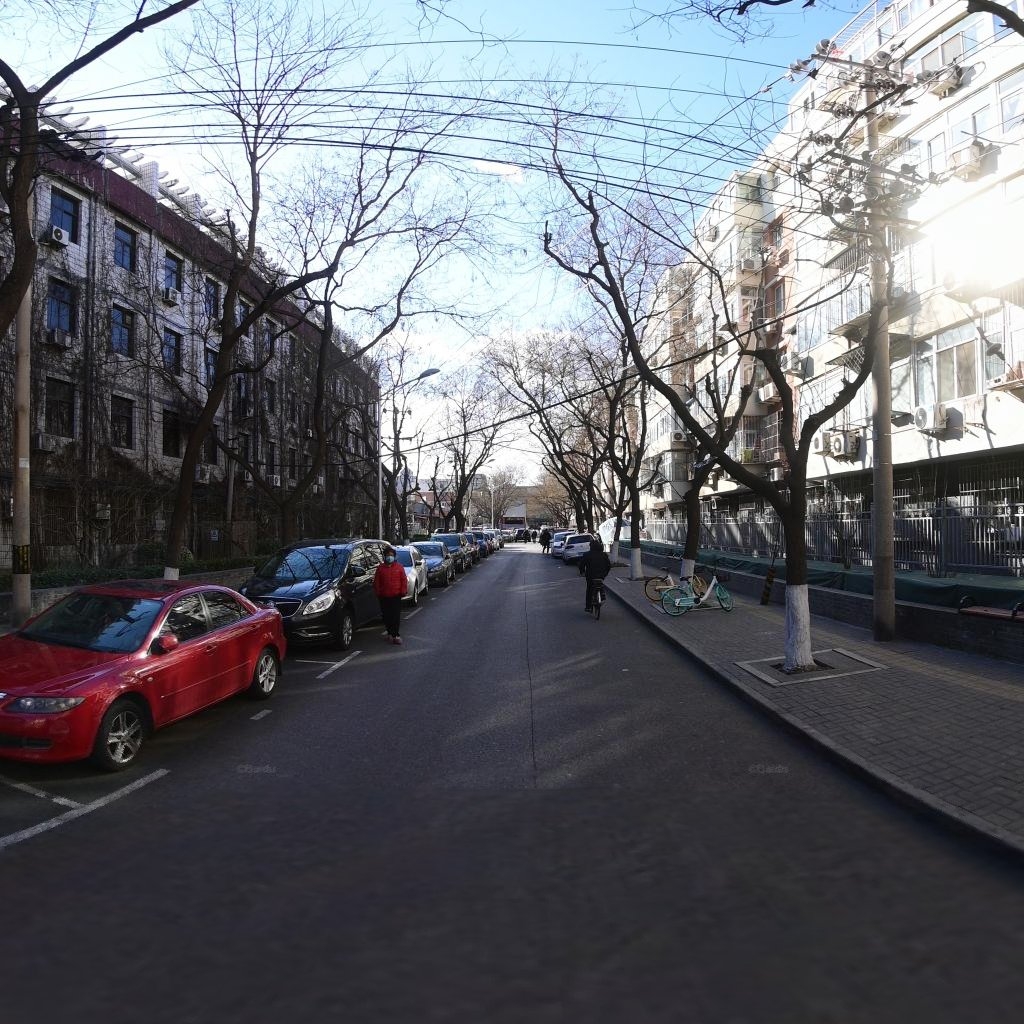
Region: Xicheng
Road damage annotations: longitudinal crack